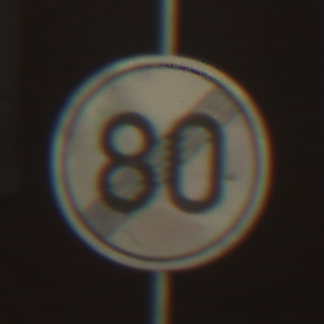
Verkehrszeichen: EndeGeschwindigkeit80
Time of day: Midday
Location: Outdoor (Urban)
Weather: Clear
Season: NotSpecified
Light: Natural